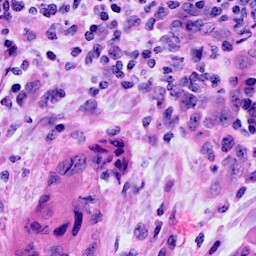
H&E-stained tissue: Cervix